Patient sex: M
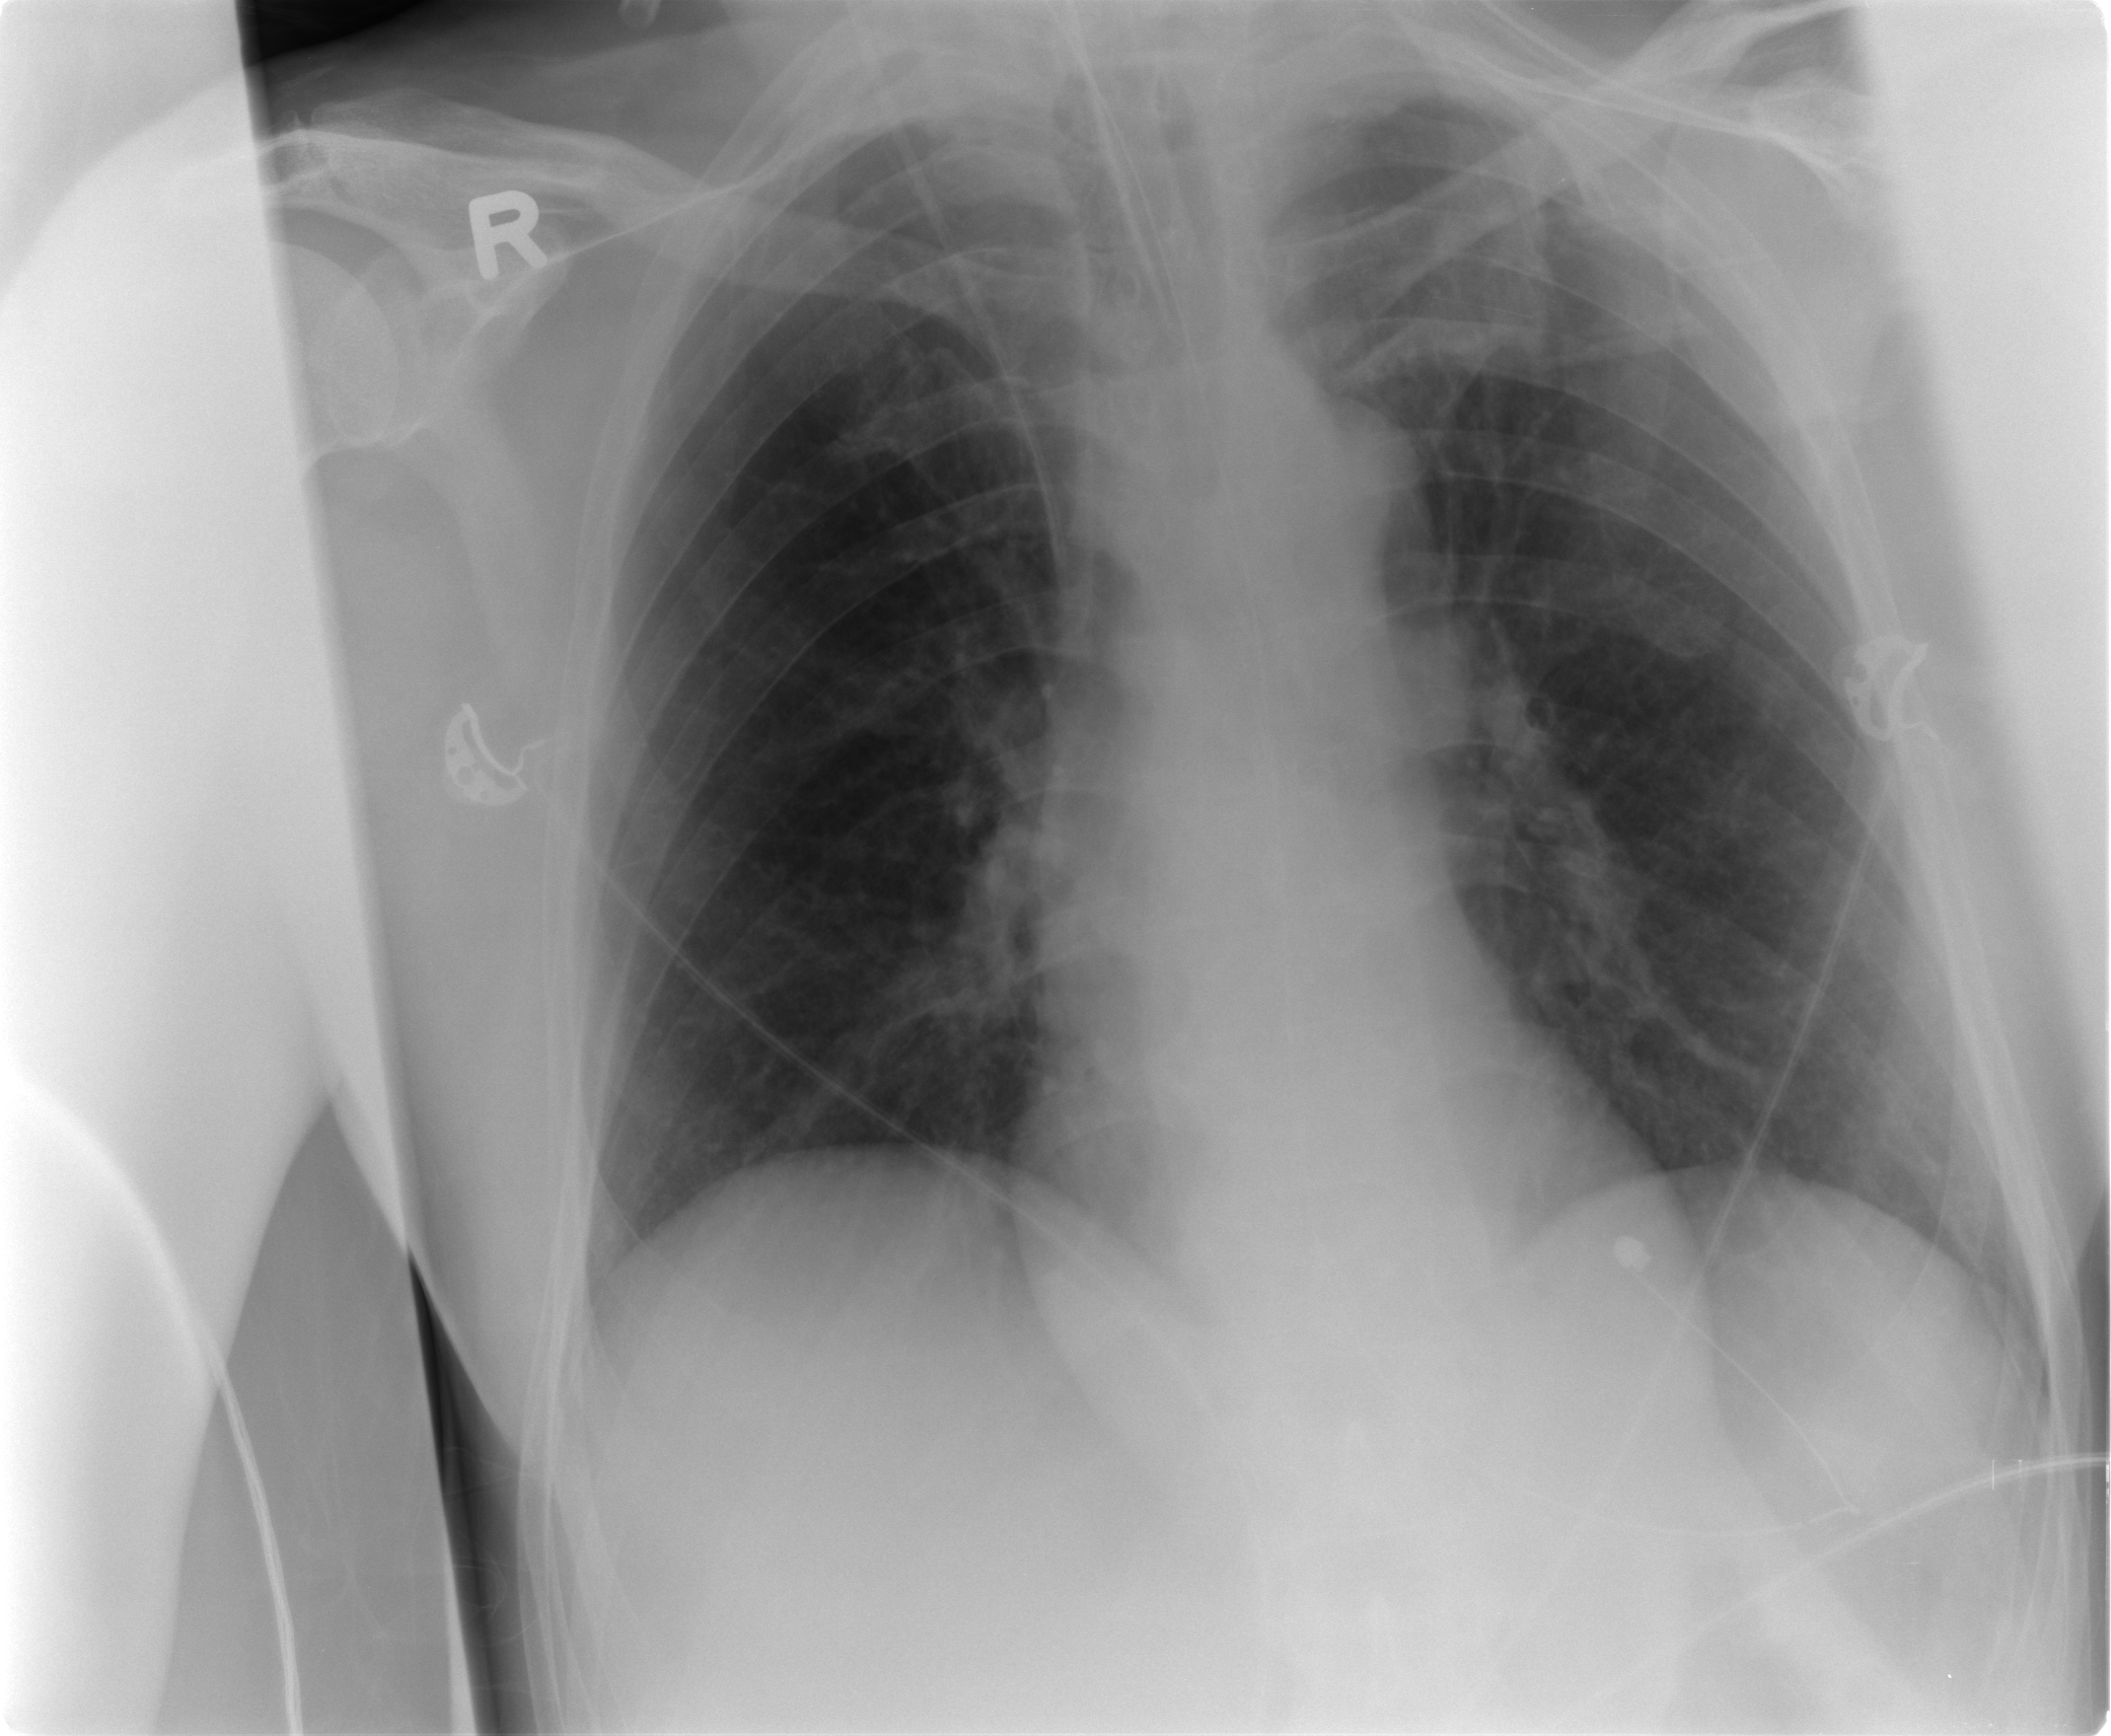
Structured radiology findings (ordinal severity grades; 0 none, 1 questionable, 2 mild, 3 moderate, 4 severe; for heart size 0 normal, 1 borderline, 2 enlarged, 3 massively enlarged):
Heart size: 0
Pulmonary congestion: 0
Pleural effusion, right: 0
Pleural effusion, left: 0
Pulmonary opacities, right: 0
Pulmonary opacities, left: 0
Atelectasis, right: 2
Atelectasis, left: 2